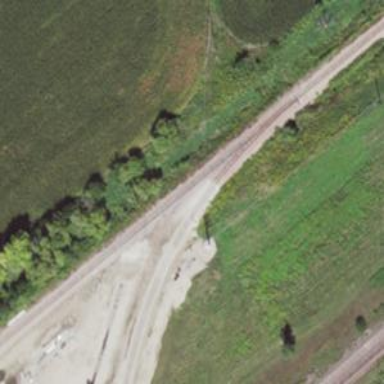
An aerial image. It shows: Wedge used for railway derailment.